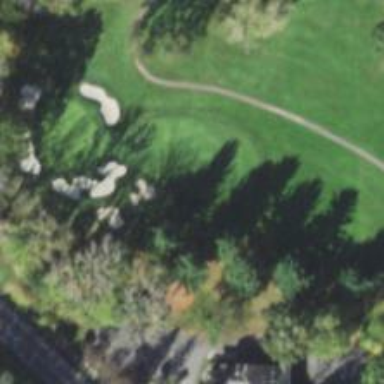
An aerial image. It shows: View of golf hole.